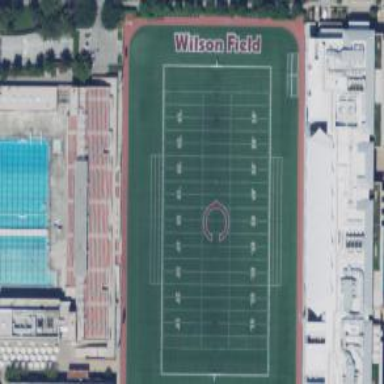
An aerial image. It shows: Pitch for American football with artificial turf surface.